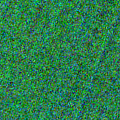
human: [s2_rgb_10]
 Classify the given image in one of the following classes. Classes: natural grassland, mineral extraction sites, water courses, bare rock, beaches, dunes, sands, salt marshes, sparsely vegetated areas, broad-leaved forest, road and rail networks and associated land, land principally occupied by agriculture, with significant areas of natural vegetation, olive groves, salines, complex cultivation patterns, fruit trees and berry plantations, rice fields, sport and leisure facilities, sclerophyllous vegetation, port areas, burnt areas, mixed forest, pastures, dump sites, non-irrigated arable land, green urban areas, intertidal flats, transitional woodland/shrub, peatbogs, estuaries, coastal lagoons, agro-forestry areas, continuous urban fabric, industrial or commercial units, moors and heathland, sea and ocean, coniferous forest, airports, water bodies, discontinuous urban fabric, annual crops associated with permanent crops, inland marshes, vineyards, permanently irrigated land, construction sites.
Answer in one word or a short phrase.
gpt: sea and ocean